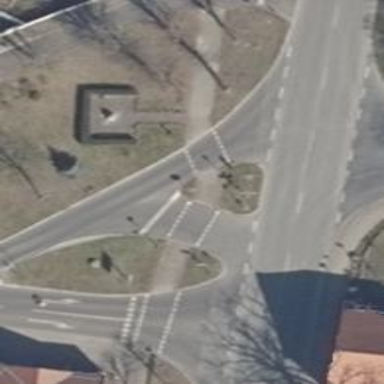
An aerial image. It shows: Road with stop sign.